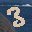
Label: 3